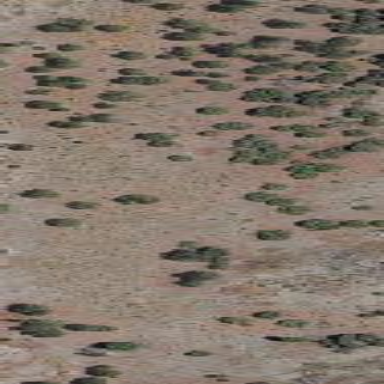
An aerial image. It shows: Patch of scrub vegetation.